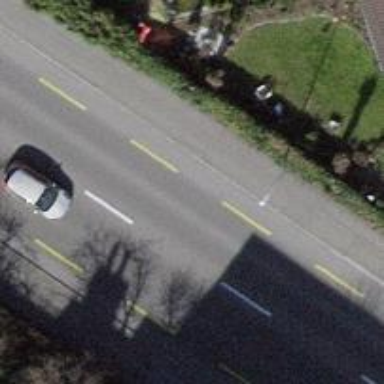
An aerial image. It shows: Asphalt sidewalk along the footway.